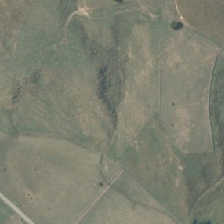
Land cover: low_producing_grassland